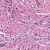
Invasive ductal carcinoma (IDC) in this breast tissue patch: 1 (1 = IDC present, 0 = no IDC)